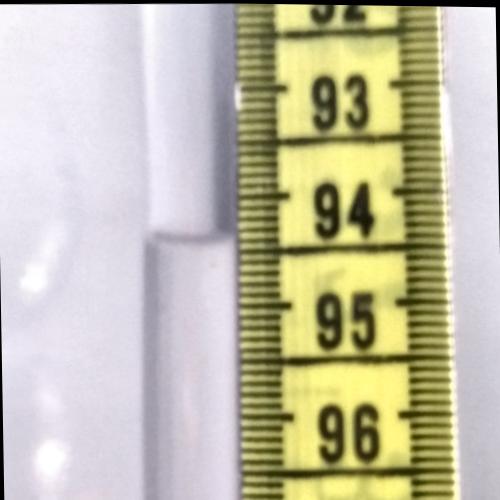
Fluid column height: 94.4 cm